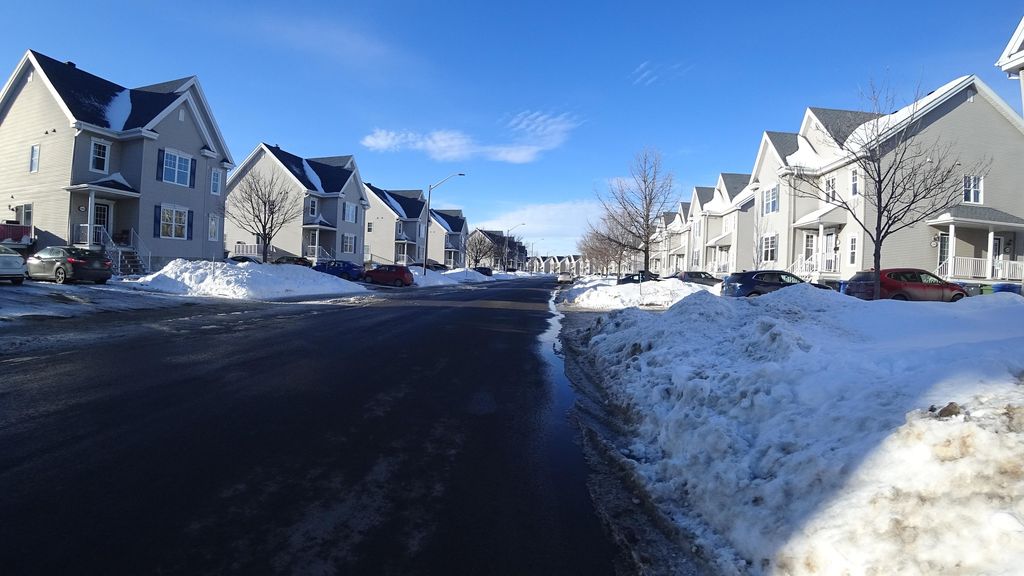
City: quebec_city